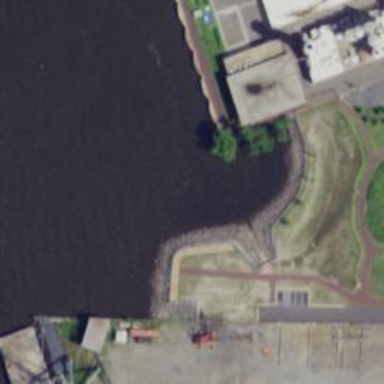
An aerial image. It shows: Slipway on leisure land.